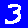
Digit: 3